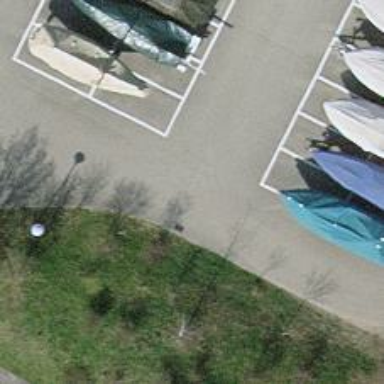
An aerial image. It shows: Asphalt parking aisle road for service vehicles.